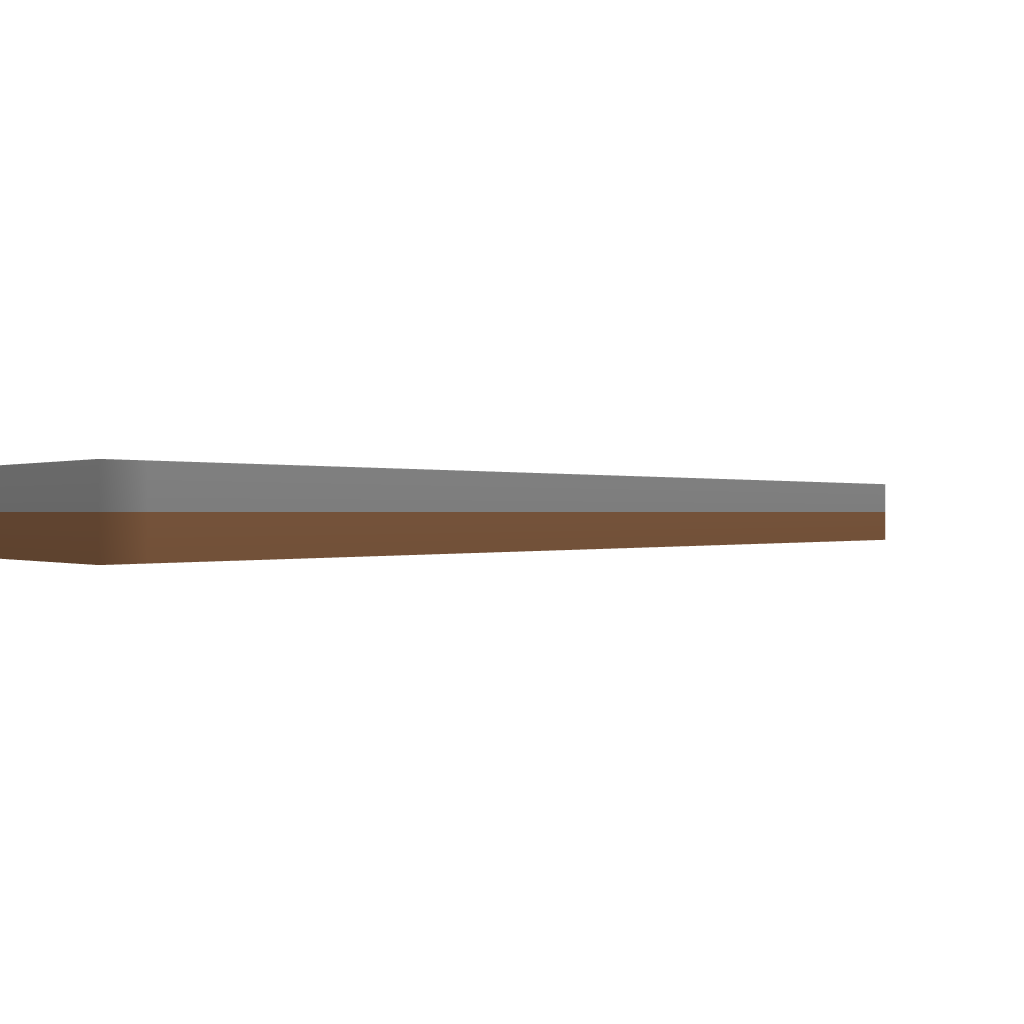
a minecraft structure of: Big House